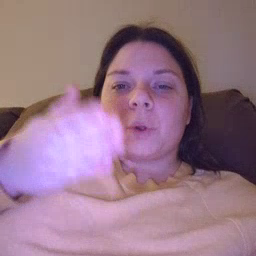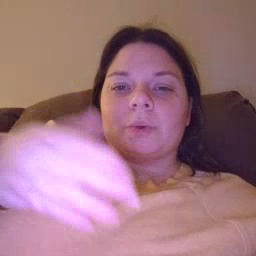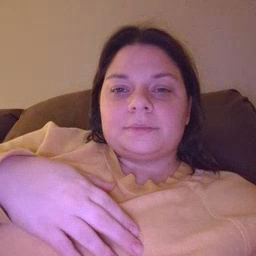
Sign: boat